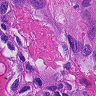
Metastatic tissue present: yes